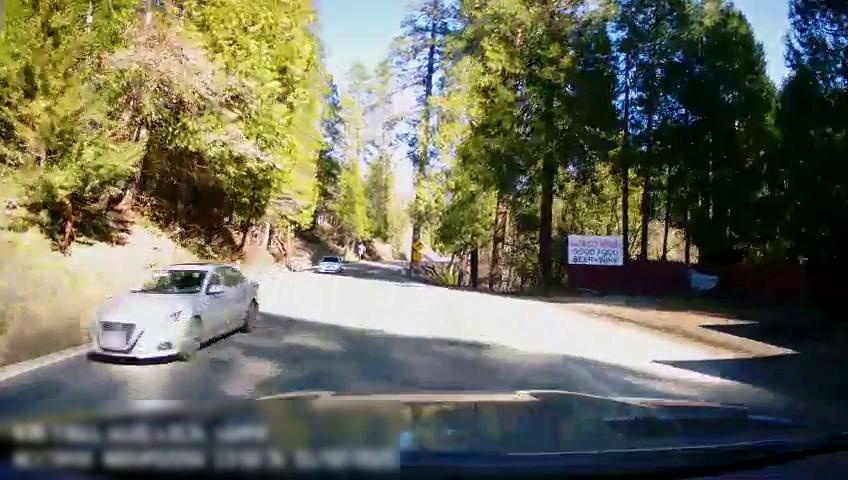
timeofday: Day
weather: Sunny
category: Drivable Space
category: Vehicles | Car
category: Vehicles | Car
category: Lanes | Opposite Lane
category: Traffic | Signs